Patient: sex F, age 46
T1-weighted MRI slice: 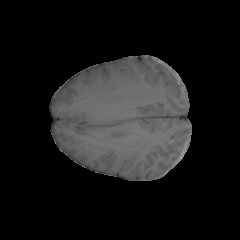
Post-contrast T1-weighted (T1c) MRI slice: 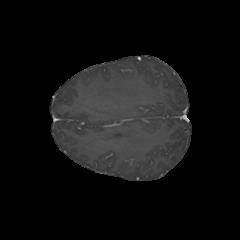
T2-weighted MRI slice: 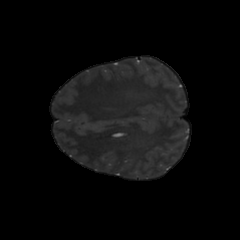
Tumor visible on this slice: no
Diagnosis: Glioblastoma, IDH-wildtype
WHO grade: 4